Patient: sex M, age 57
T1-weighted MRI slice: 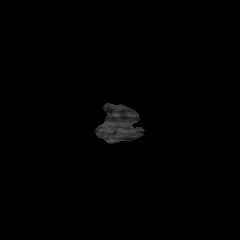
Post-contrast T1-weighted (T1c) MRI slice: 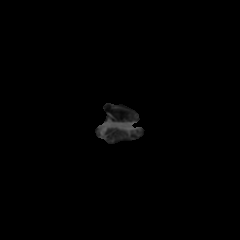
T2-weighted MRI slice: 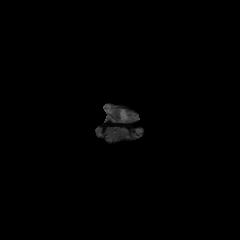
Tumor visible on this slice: no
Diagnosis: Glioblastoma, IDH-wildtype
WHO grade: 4